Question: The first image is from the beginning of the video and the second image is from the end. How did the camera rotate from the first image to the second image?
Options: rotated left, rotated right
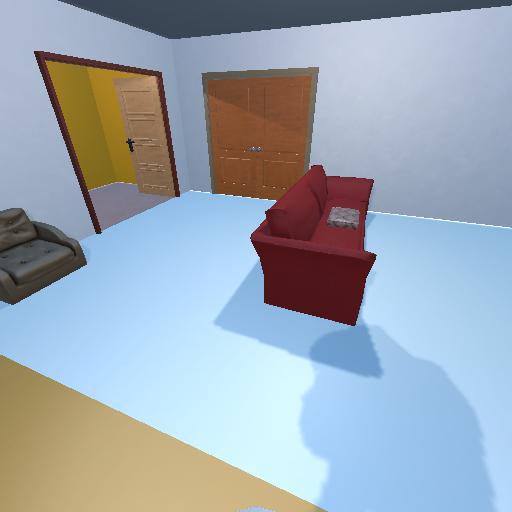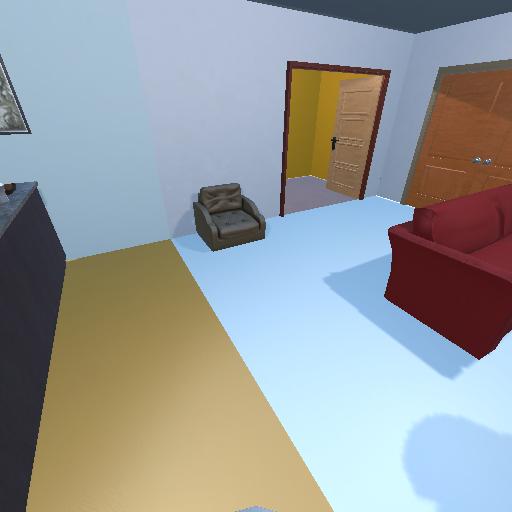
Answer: rotated left